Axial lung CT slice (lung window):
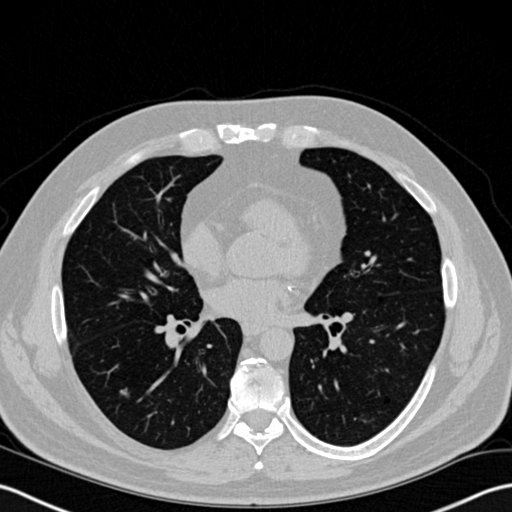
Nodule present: yes
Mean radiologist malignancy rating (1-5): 2.5